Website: ulta-beauty
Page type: billing-address
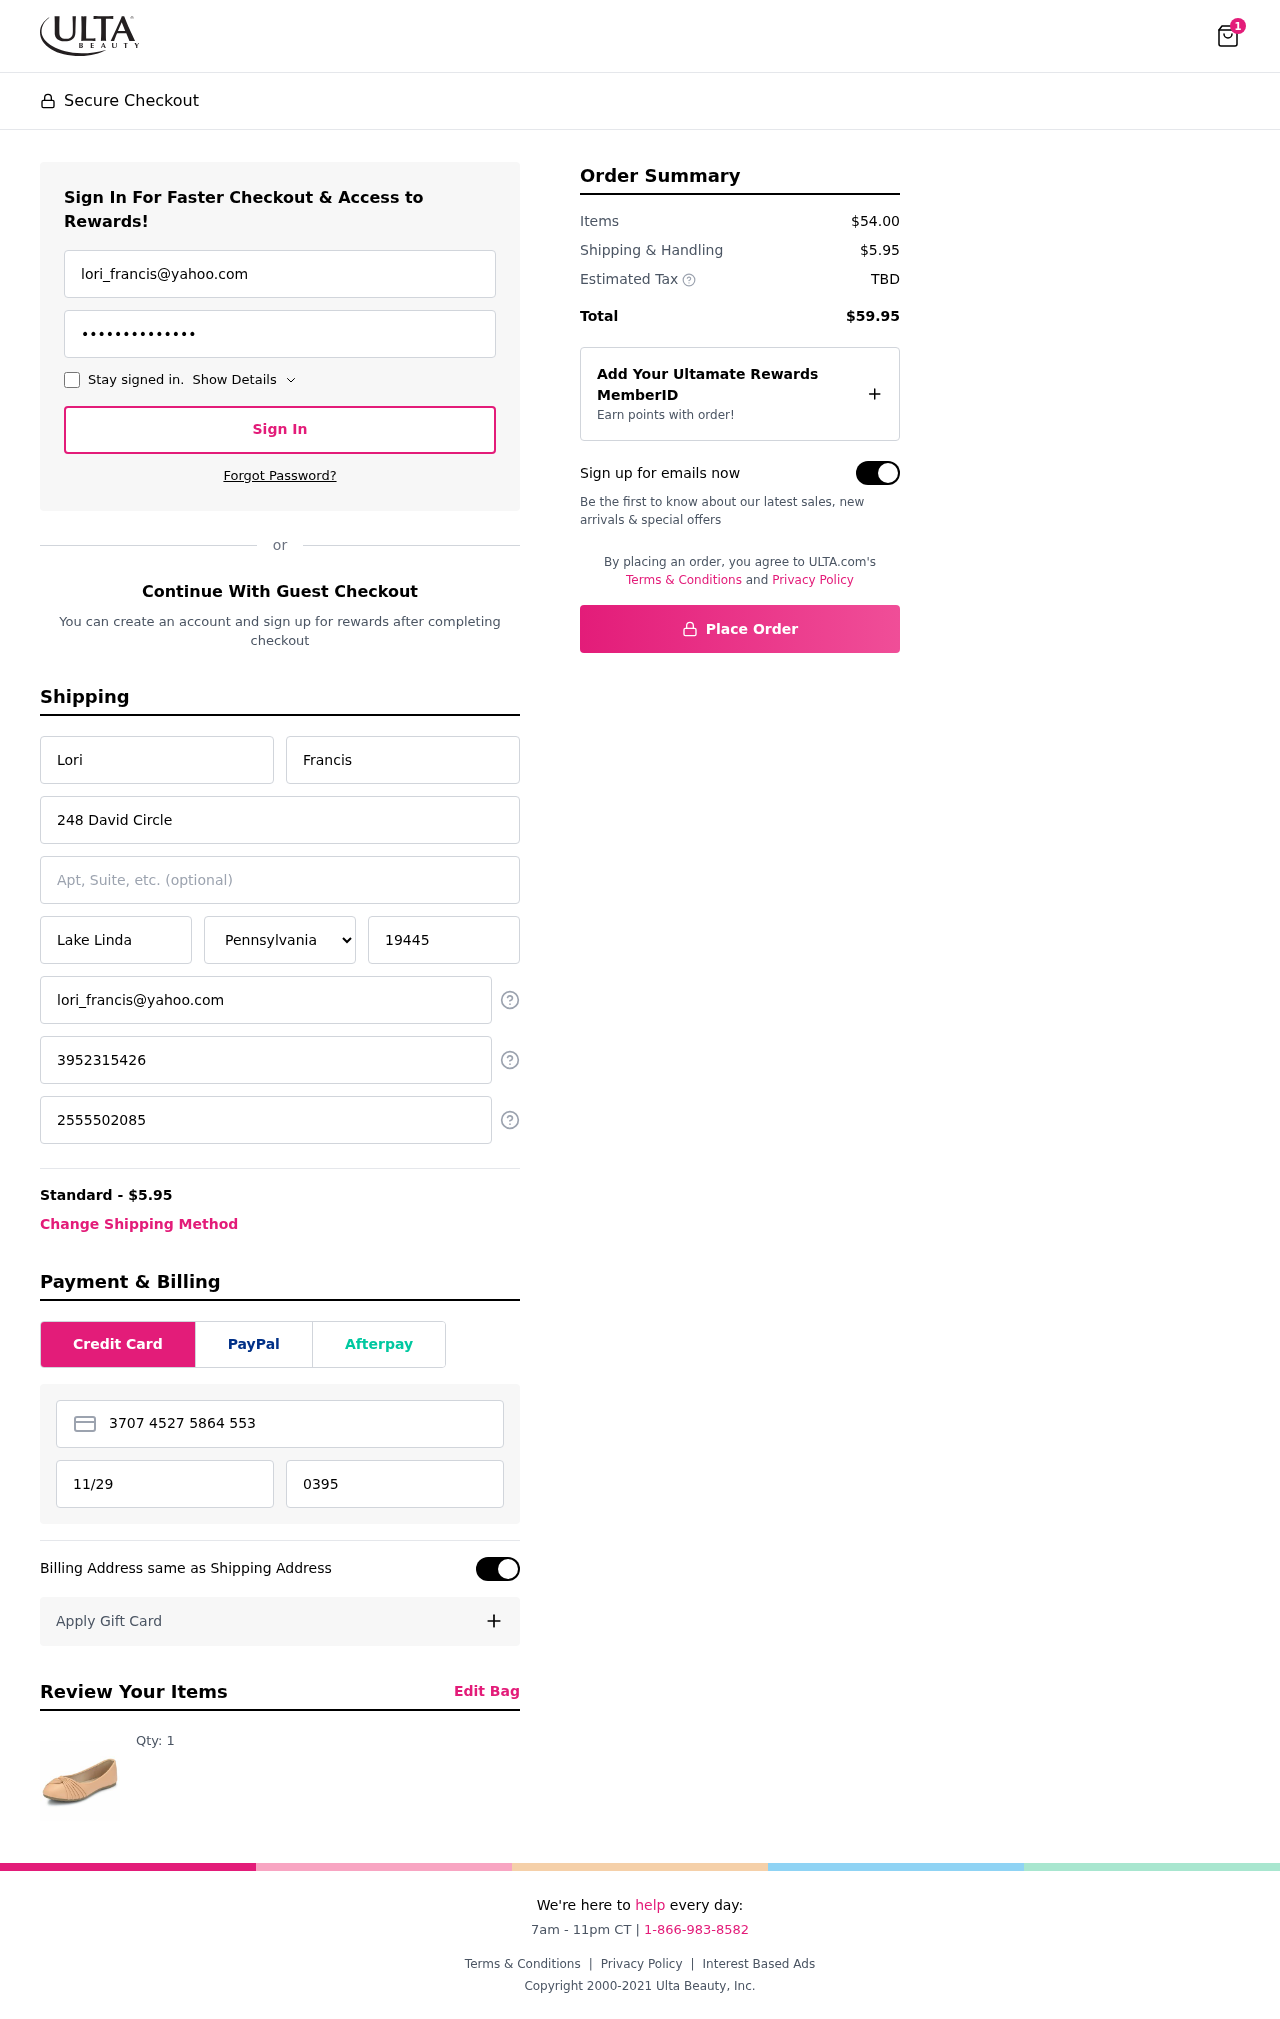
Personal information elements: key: PII_STATE
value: Pennsylvania
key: PII_EMAIL
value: lori_francis@yahoo.com
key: PII_FIRSTNAME
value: Lori
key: PII_LASTNAME
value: Francis
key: PII_STREET
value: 248 David Circle
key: PII_CITY
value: Lake Linda
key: PII_POSTCODE
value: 19445
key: PII_PHONE
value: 3952315426
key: PII_ALT_PHONE
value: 2555502085
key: PII_CARD_NUMBER
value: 3707 4527 5864 553
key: PII_CARD_EXPIRY
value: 11/29
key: PII_CARD_CVV
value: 0395
Product elements: key: PRODUCT1_QUANTITY
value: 1
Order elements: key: ORDER_NUM_ITEMS
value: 1
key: ORDER_SHIPPING_COST
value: $5.95
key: ORDER_SUBTOTAL
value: $54.00
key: ORDER_TOTAL
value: $59.95